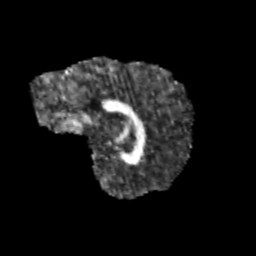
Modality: FA
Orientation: sagittal
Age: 11
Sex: male
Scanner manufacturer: siemens
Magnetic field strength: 3 T
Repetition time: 3.8 s
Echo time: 0.07 s